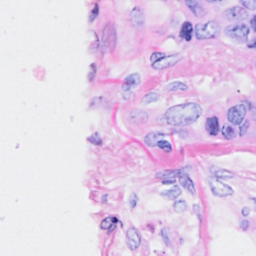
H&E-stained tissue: Breast